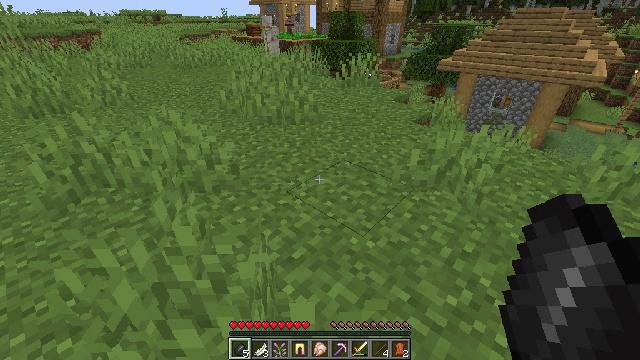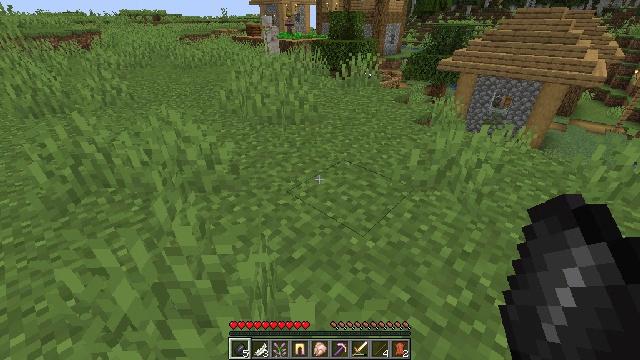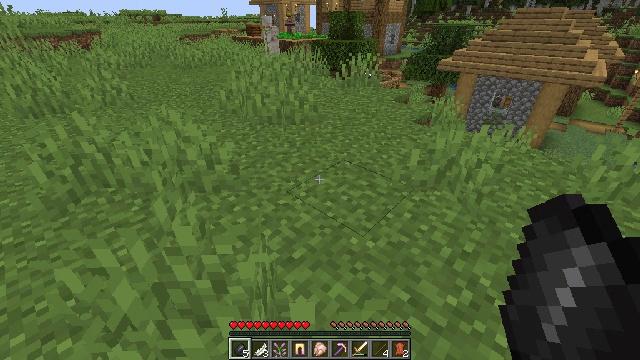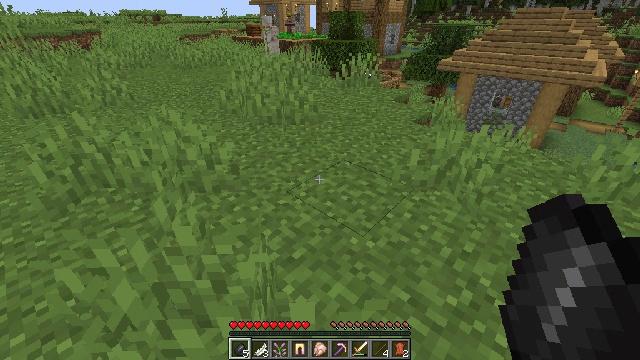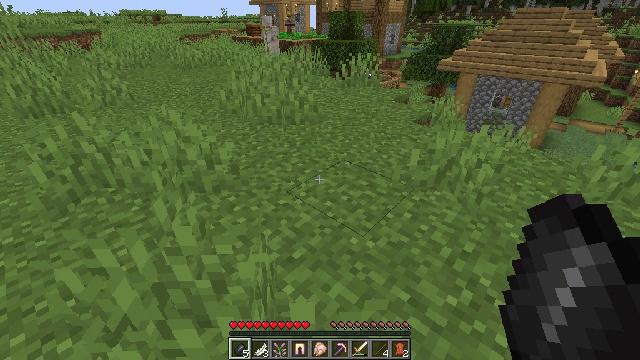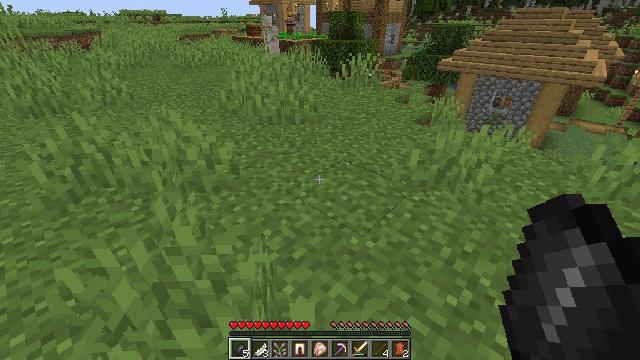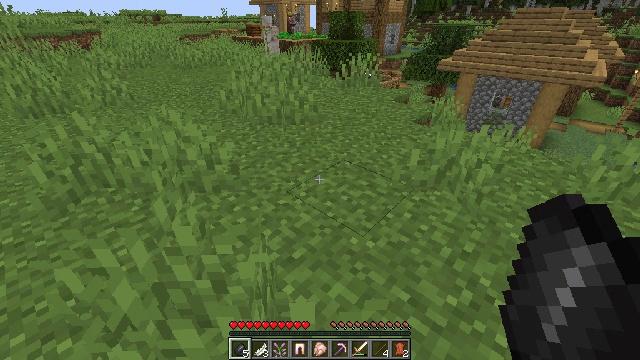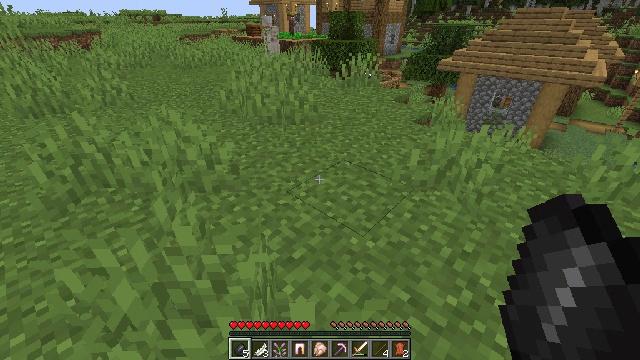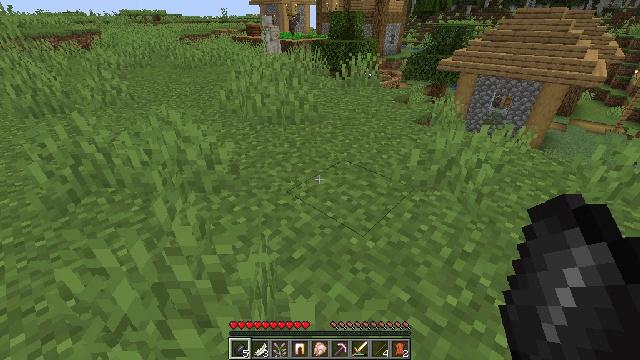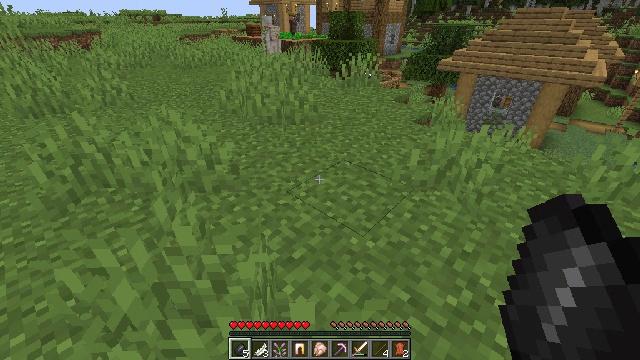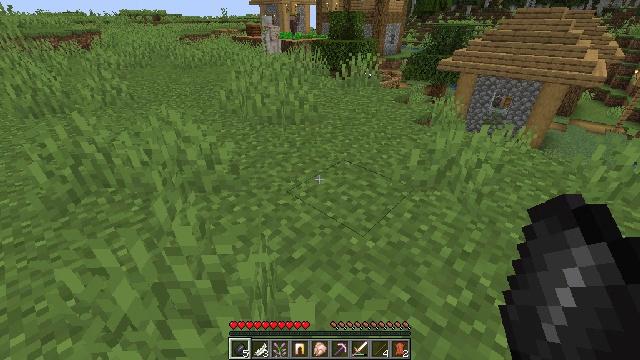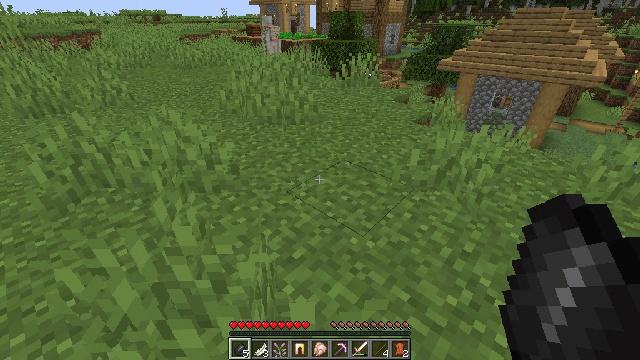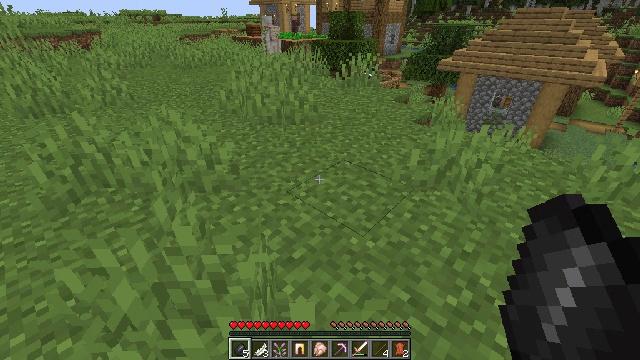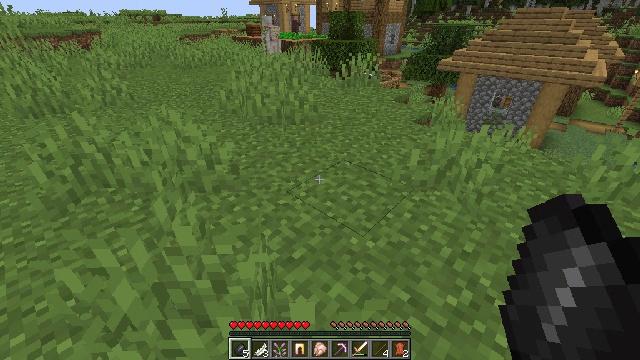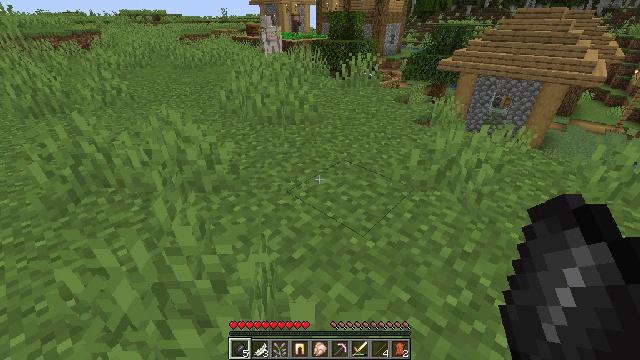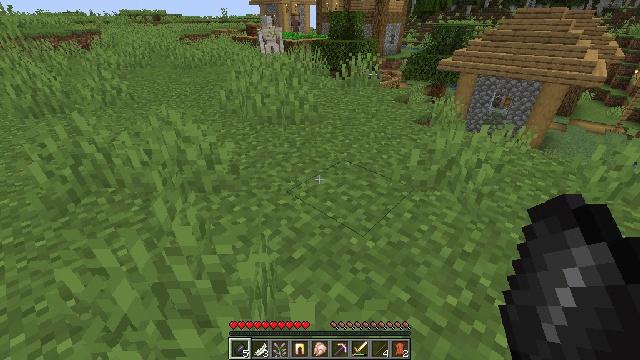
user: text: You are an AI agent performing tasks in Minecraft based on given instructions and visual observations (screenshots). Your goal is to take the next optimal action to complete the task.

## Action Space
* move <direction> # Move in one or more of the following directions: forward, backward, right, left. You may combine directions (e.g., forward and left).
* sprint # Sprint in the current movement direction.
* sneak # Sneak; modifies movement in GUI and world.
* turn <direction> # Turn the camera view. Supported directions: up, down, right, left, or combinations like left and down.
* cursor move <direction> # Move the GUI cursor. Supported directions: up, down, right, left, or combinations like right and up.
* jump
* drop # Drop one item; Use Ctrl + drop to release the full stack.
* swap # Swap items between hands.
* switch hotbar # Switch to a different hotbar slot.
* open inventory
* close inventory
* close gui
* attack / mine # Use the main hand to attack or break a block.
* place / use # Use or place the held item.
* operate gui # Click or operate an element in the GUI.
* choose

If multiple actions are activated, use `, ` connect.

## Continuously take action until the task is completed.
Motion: motion action
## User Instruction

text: Remove a lilac from the inventory.
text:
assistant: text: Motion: no_op
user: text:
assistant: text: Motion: no_op
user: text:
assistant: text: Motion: no_op
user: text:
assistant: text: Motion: no_op
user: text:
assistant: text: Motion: no_op
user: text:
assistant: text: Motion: no_op
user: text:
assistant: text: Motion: no_op
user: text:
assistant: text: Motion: no_op
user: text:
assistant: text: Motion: no_op
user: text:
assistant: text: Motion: no_op
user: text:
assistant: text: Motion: no_op
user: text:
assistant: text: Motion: no_op
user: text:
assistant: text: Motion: no_op
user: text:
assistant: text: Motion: no_op
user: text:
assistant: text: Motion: no_op
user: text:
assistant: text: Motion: no_op
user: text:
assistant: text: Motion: no_op
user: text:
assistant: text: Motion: no_op
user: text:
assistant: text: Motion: no_op
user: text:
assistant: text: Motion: no_op
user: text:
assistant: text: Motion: no_op
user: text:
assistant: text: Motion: no_op
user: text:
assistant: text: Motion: no_op
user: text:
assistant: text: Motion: no_op
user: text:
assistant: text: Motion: no_op
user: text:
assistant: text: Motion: no_op
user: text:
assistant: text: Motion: no_op
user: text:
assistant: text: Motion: no_op
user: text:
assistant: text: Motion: no_op
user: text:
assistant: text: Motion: no_op